Interaction volume radius: 5 \u00c5
Interaction volume height: 15 \u00c5
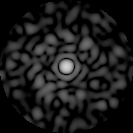
Disorder parameter: 0.7666